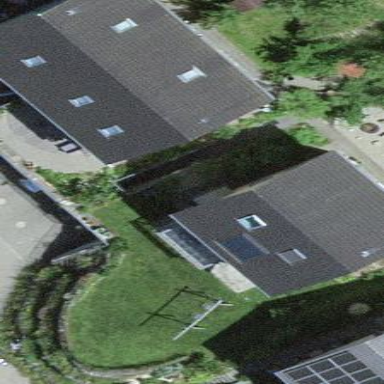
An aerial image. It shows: Simple and straightforward house.